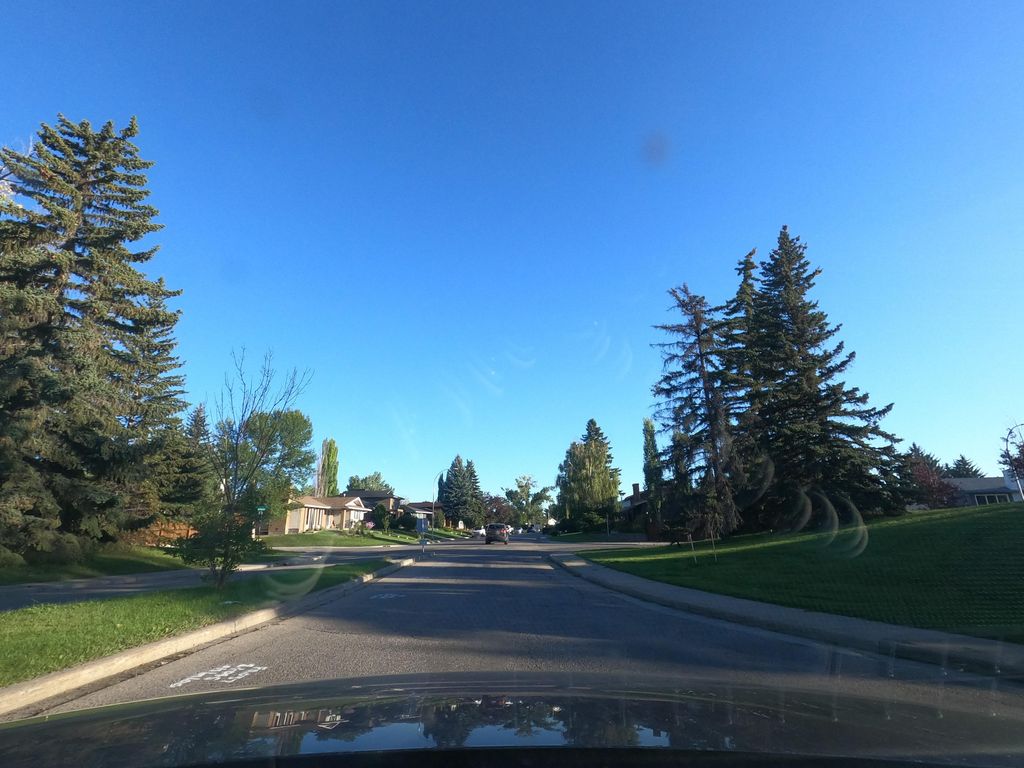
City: calgary